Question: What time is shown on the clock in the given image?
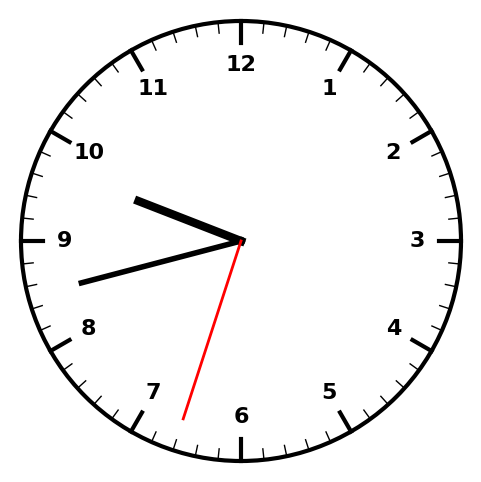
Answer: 09:42:33